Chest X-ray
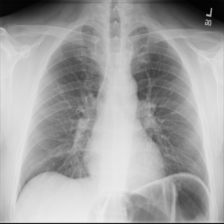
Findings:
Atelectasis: positive
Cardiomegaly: negative
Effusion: negative
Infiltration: positive
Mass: negative
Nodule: negative
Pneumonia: negative
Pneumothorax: negative
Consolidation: negative
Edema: negative
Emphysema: negative
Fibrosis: negative
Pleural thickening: negative
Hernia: negative